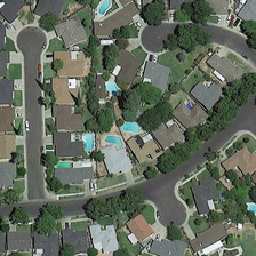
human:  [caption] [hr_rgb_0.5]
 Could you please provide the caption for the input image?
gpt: The swimming pool is right next to each other in the middle of the residential area

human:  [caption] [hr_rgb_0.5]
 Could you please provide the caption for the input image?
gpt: The swimming pool is in the middle of the residential area

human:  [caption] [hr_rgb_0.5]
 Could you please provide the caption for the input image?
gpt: The swimming pools are right next to them in the middle of the house

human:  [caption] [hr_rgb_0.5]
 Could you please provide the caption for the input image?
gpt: The house next to the swimming pool

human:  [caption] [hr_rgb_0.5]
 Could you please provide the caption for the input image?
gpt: The swimming pool is located in the adjacent real estate center.